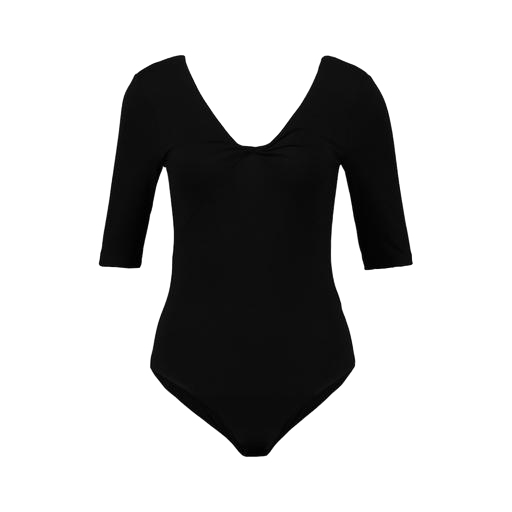
black plunge bodysuit, black mira cape-effect bodysuit, black 3/4 body, white background